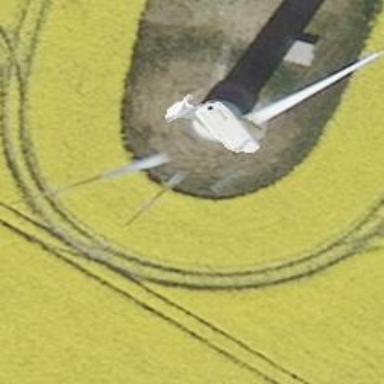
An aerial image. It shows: Wind generator powered by horizontal axis wind turbine.